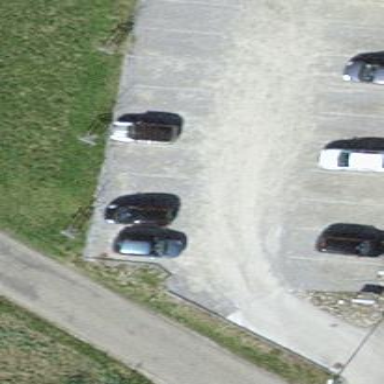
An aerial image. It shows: Parking area.